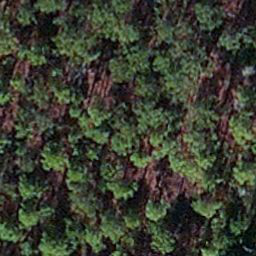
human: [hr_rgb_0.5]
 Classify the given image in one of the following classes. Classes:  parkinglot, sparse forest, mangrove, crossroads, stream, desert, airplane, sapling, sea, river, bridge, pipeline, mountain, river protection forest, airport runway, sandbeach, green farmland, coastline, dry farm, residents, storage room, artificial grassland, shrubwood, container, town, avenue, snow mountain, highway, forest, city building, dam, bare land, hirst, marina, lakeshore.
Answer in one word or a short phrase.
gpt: sapling